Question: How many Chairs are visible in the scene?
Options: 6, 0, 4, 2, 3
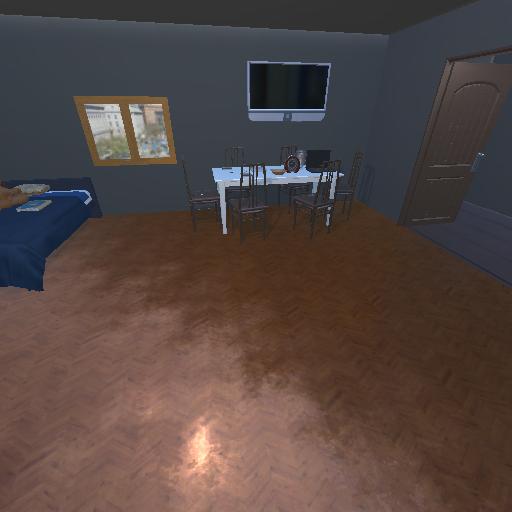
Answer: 6